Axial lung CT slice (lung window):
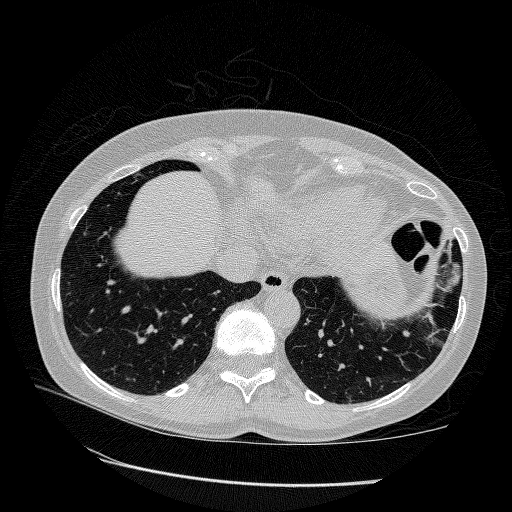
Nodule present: no